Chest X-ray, PA view. Patient: 66 years old, sex M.
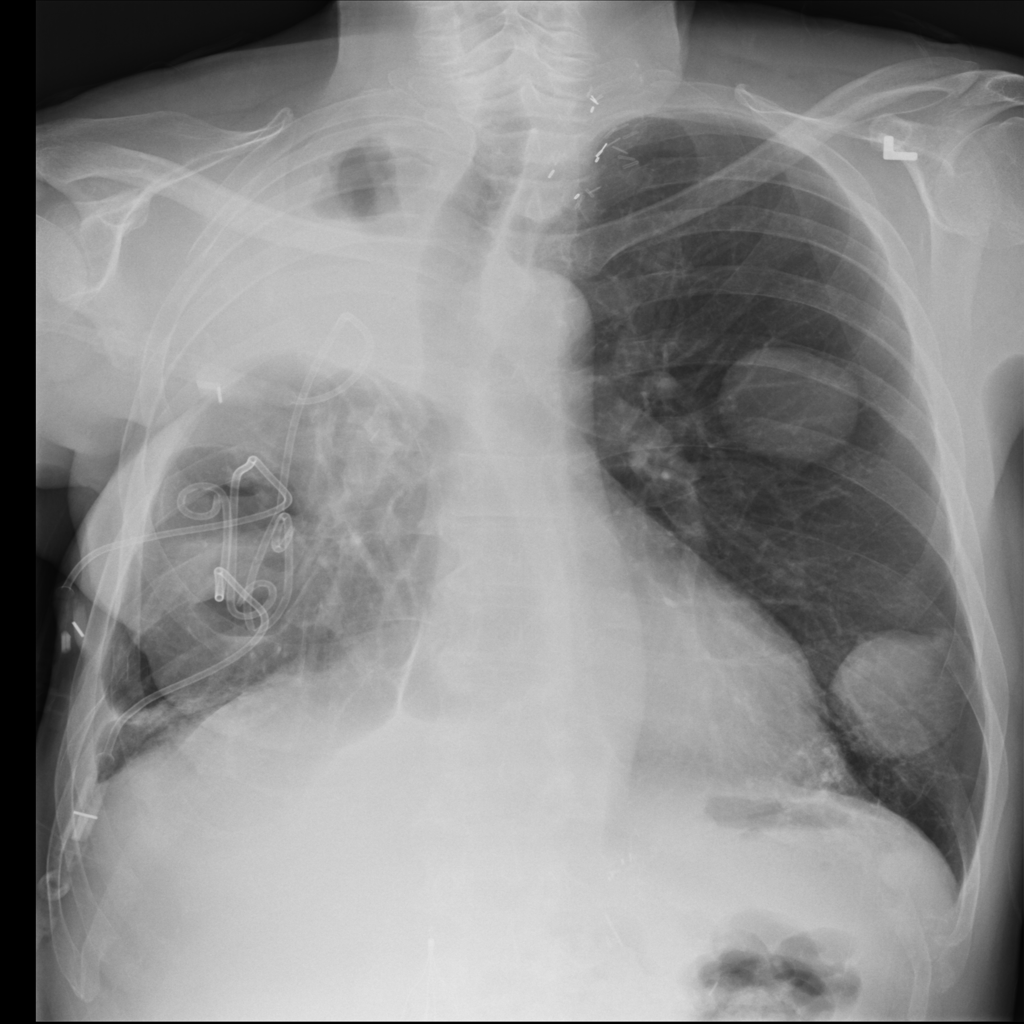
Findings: Infiltration, Mass